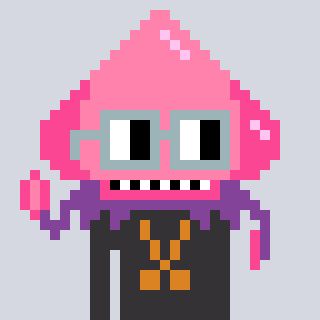
a pixel art character with square dark gray glasses, a squid-shaped head and a grayscale-colored body on a cool background